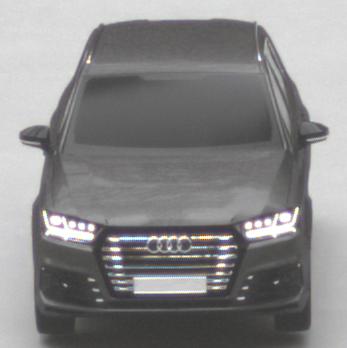
Make: Audi
Model: SQ7
Detailed model: -
Model produced from: 2016
Model produced until: 2018
Doors: 5
Color: gray
Road condition: dry road
Daytime: morning or afternoon
Contrast: low contrast